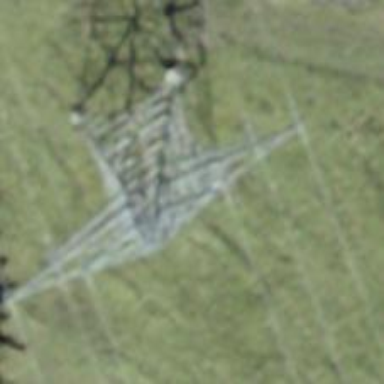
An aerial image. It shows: Power tower.